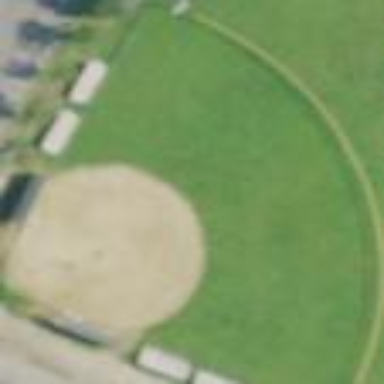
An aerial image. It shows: Softball pitch for leisure land activities.